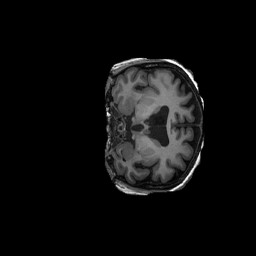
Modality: T1w
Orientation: coronal
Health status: ill
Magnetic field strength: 3 T